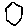
Label: hexagon